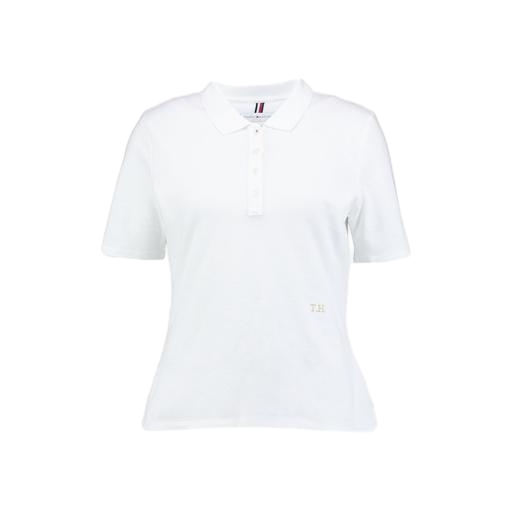
skinny-fit stretch polo shirt, skinny-fit polo shirt, white iconic slim stretch polo, white background